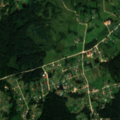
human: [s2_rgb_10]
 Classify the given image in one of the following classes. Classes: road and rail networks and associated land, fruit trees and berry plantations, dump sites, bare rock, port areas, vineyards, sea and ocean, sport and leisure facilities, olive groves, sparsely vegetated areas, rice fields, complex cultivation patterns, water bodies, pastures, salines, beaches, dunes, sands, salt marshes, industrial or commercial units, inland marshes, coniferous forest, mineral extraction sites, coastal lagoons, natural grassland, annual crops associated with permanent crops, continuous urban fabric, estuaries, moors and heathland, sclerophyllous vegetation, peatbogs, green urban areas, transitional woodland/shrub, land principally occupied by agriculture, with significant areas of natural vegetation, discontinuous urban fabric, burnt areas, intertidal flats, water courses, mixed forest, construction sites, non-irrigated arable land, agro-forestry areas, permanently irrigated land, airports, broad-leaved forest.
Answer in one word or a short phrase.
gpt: pastures, complex cultivation patterns, land principally occupied by agriculture, with significant areas of natural vegetation, broad-leaved forest, mixed forest